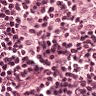
Metastatic tissue present: no